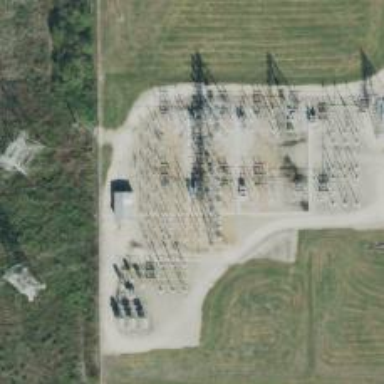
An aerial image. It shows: Switch used for power control.